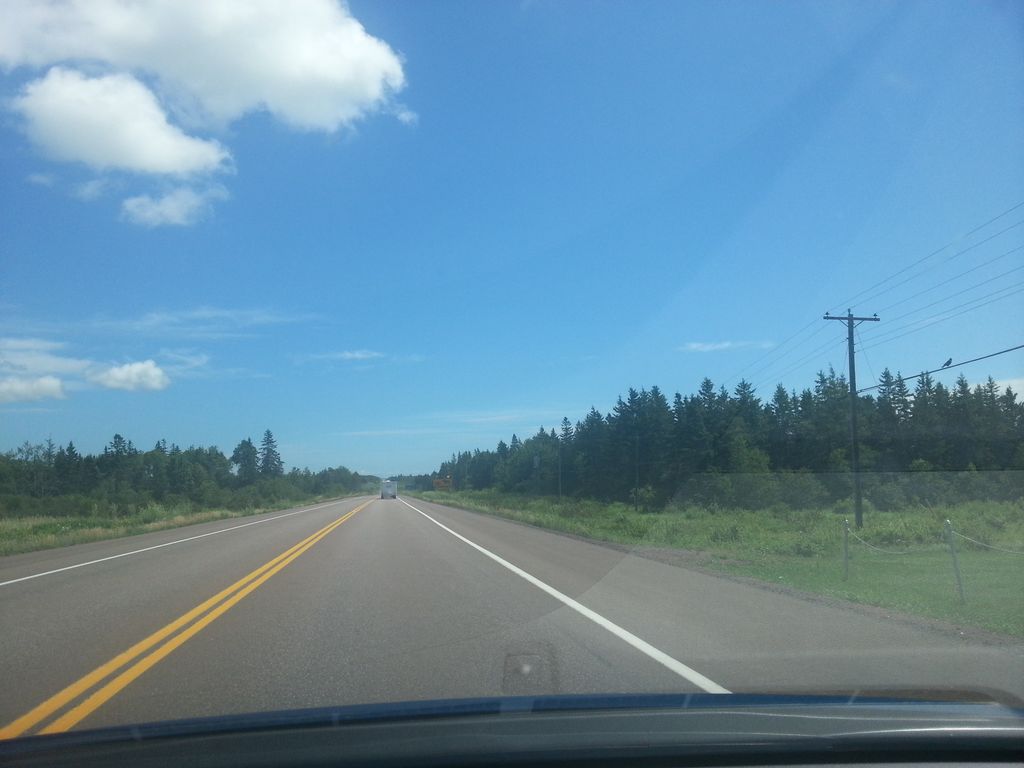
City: charlottetown